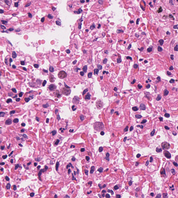
Tumor epithelial tissue: no
Tumor-associated stroma tissue: no
Normal tissue: yes